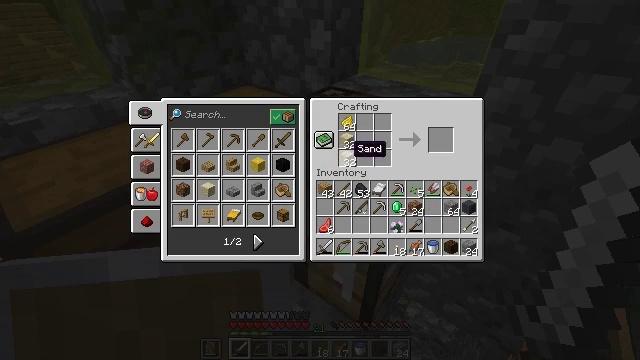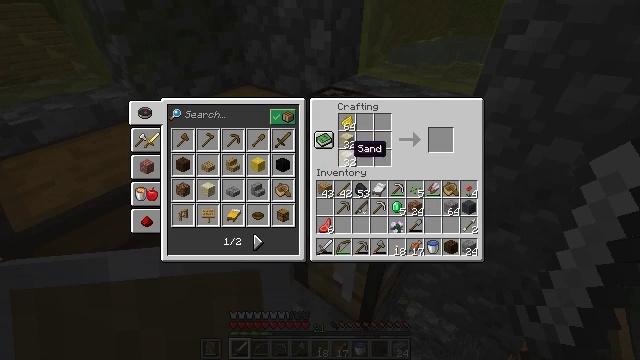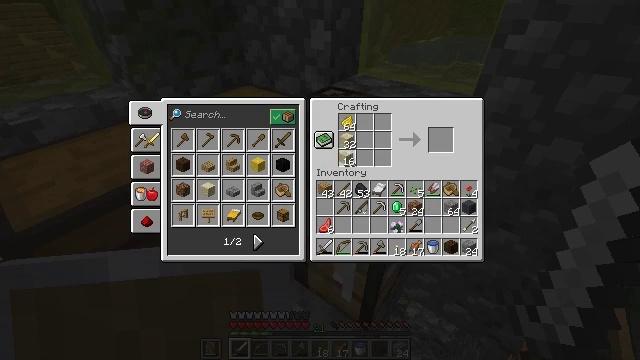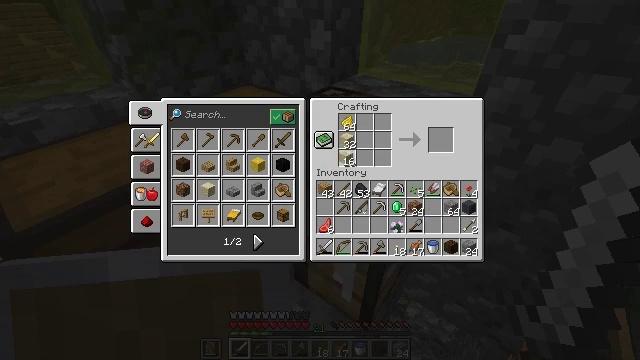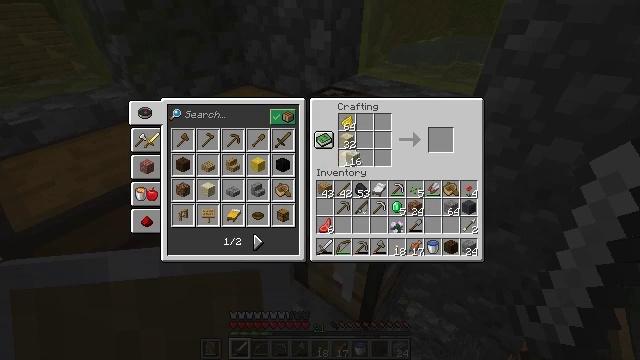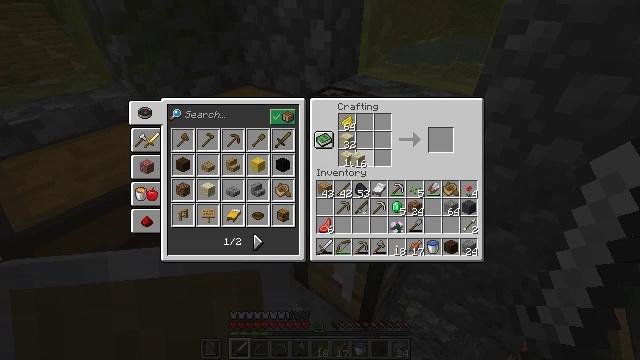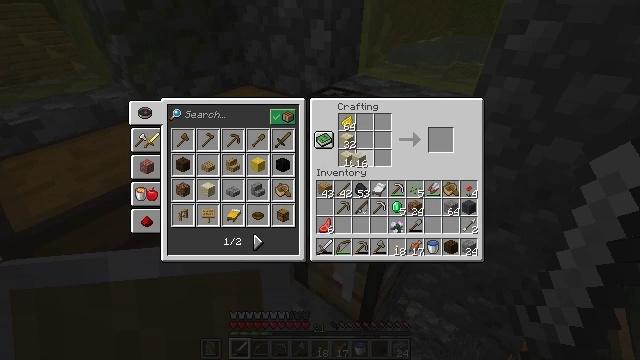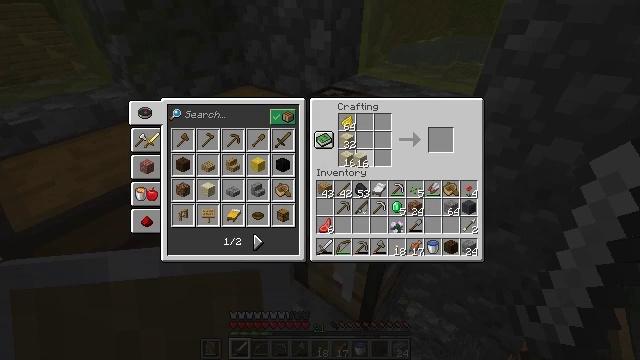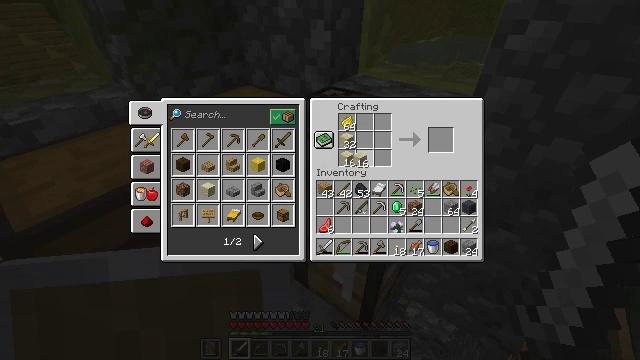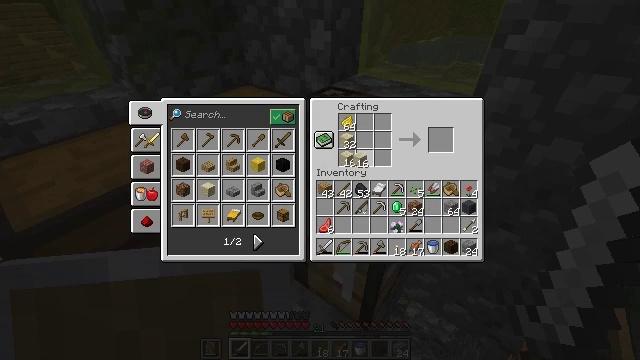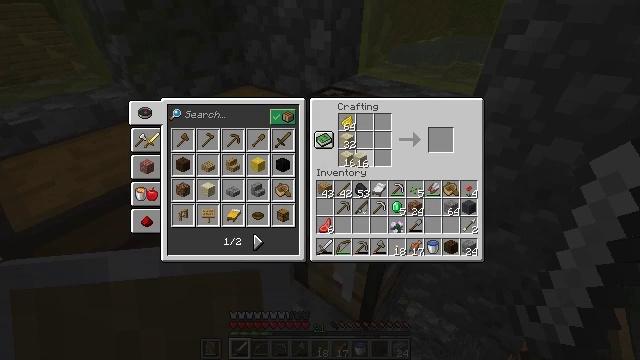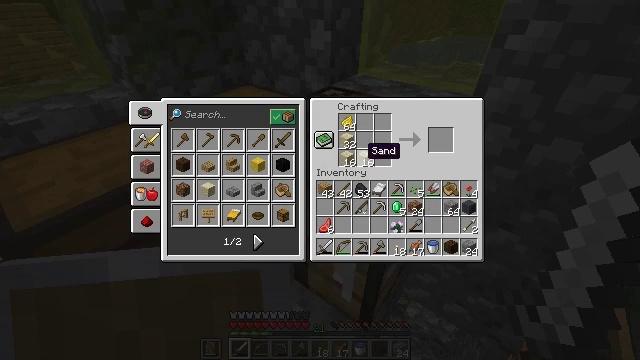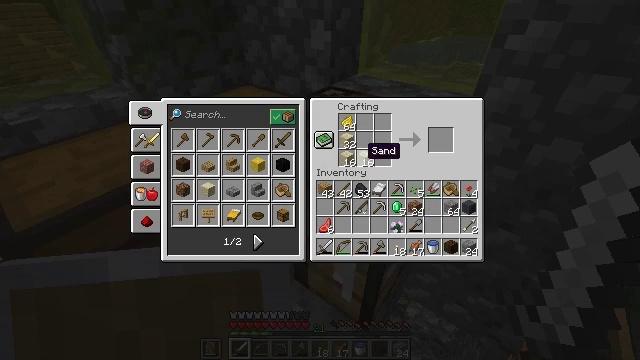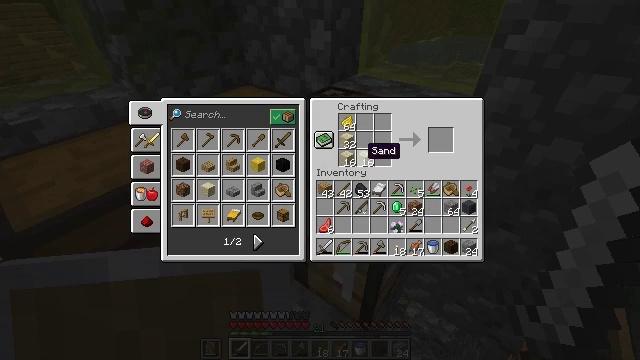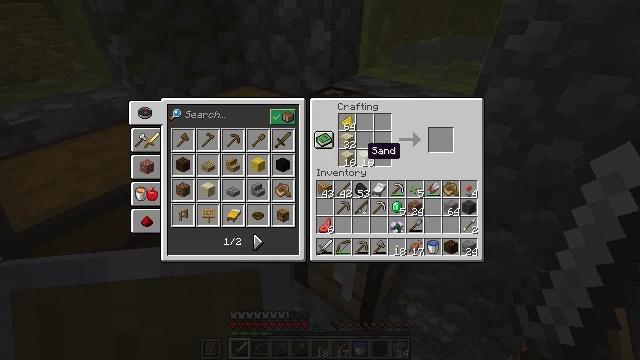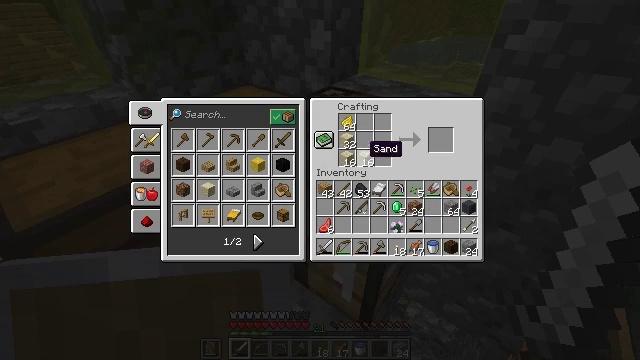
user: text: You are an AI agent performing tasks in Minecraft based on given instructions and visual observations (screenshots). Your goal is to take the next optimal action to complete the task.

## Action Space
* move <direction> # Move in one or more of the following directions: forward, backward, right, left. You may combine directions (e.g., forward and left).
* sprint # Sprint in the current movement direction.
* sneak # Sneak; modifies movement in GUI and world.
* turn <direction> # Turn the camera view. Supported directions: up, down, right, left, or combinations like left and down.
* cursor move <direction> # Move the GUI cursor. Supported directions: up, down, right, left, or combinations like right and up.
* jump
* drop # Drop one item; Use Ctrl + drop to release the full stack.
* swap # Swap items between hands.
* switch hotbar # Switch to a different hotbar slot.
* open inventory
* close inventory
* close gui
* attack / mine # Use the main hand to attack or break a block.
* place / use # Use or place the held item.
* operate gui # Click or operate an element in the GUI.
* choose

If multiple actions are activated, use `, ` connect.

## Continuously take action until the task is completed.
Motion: motion action
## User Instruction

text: Use the crafting grid to make yellow concrete powder.
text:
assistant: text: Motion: no_op
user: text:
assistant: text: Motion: choose
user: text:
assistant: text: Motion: choose
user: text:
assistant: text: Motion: cursor move right
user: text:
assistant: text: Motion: no_op
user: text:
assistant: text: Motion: no_op
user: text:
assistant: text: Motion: no_op
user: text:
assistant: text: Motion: operate gui
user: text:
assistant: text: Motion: operate gui
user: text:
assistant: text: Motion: operate gui
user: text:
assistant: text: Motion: no_op
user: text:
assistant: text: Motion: no_op
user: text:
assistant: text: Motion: no_op
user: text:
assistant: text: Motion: no_op
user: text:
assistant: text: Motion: no_op
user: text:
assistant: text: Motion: cursor move up
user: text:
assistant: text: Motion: cursor move up
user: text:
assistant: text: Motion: no_op
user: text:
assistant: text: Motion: no_op
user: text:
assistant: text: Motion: cursor move down
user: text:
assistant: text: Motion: operate gui
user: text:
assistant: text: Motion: operate gui
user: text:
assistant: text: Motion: cursor move right and down
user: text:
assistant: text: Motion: cursor move down
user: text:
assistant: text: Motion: no_op
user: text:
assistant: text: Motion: operate gui
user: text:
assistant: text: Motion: operate gui
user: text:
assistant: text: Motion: no_op
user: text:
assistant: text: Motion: no_op
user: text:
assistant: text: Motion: no_op